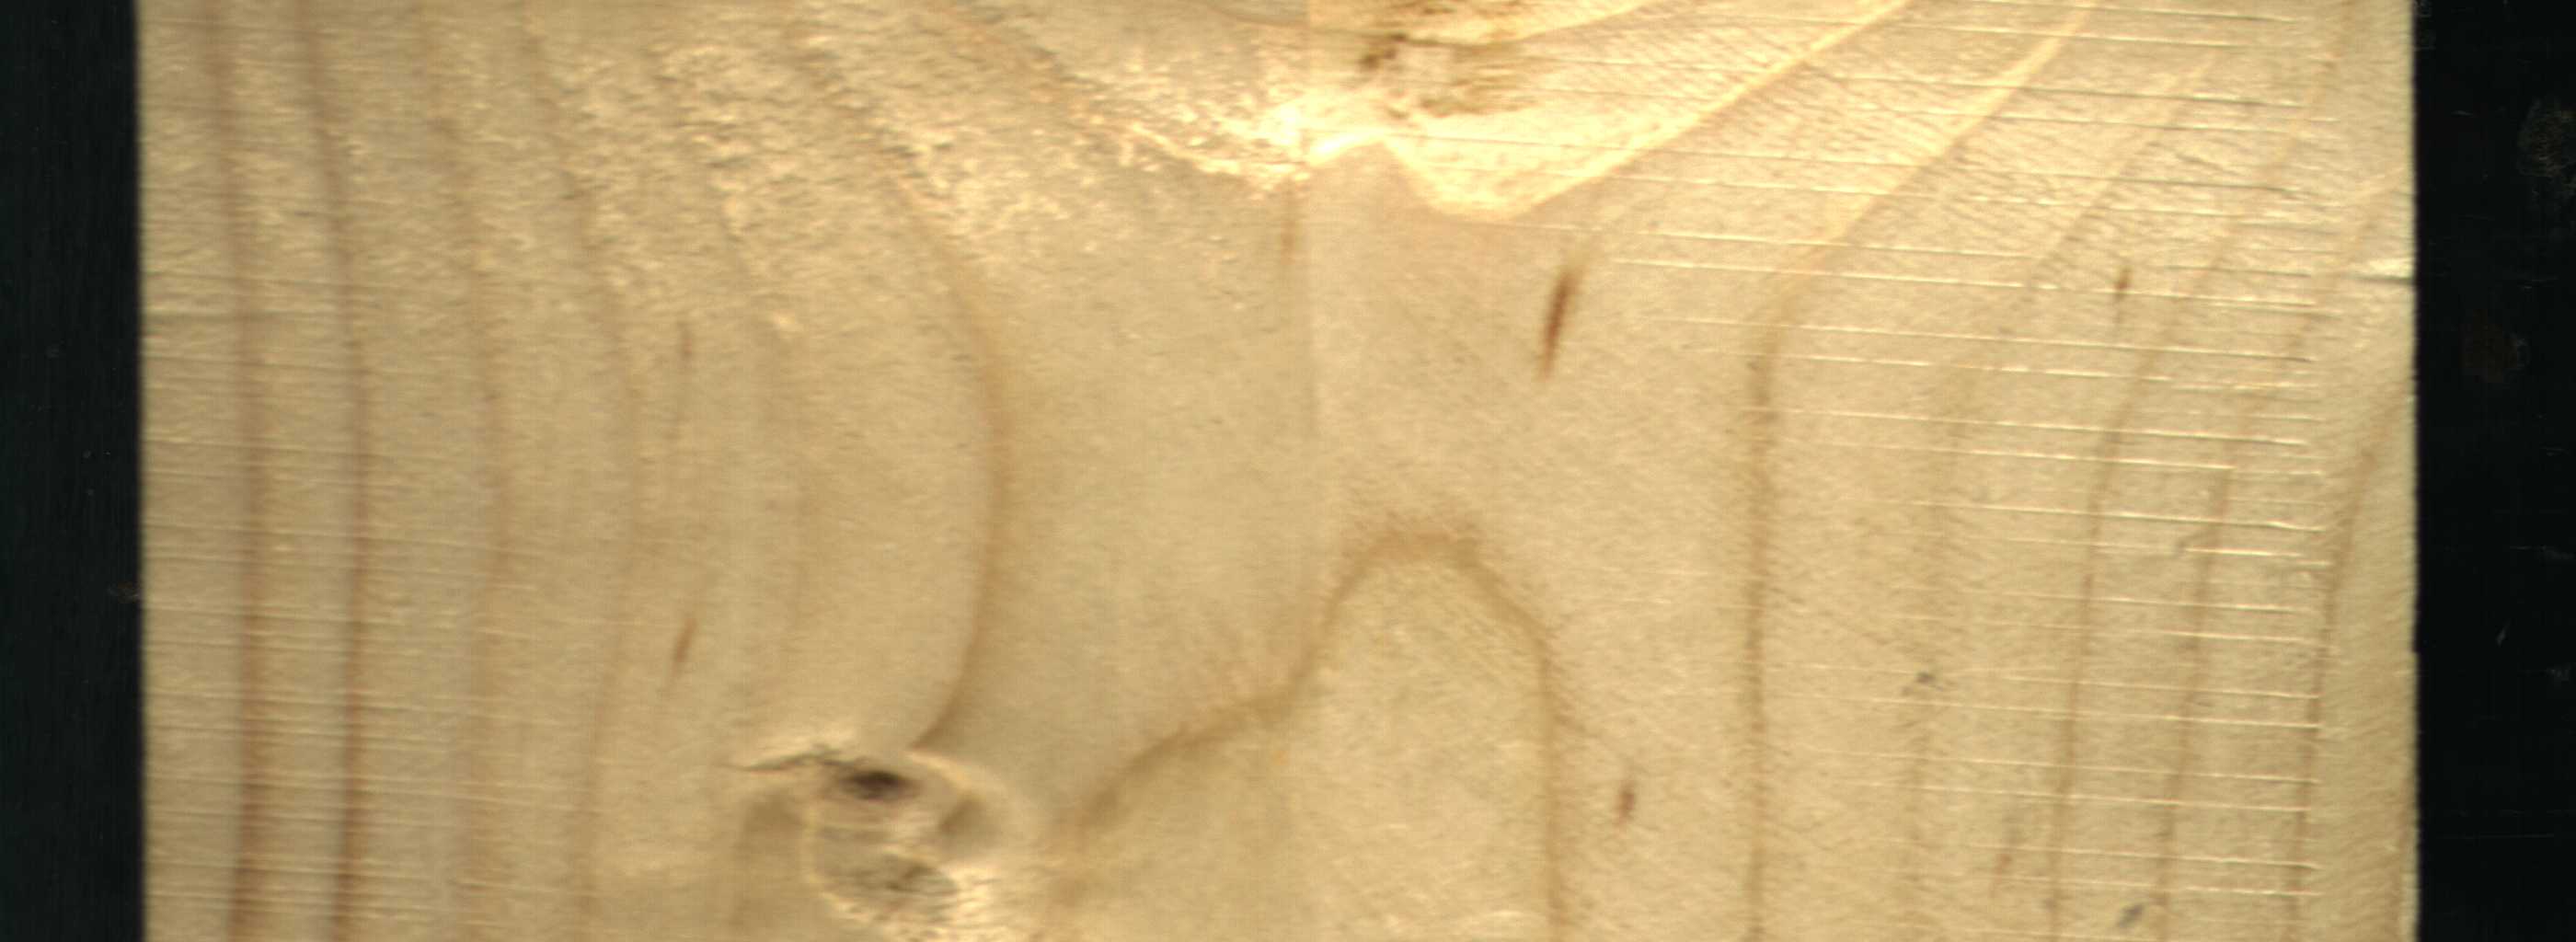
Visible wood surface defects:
resin
Live_Knot